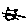
Label: cat